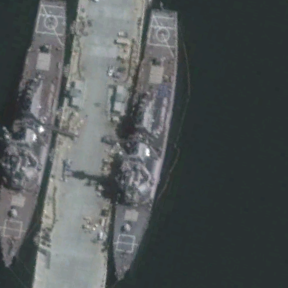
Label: destroyer